Field crop: maize
Growth stage: 2
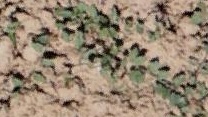
Species: convolvulus